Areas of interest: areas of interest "Daming Palace National Heritage Park Internal Parking Lot"
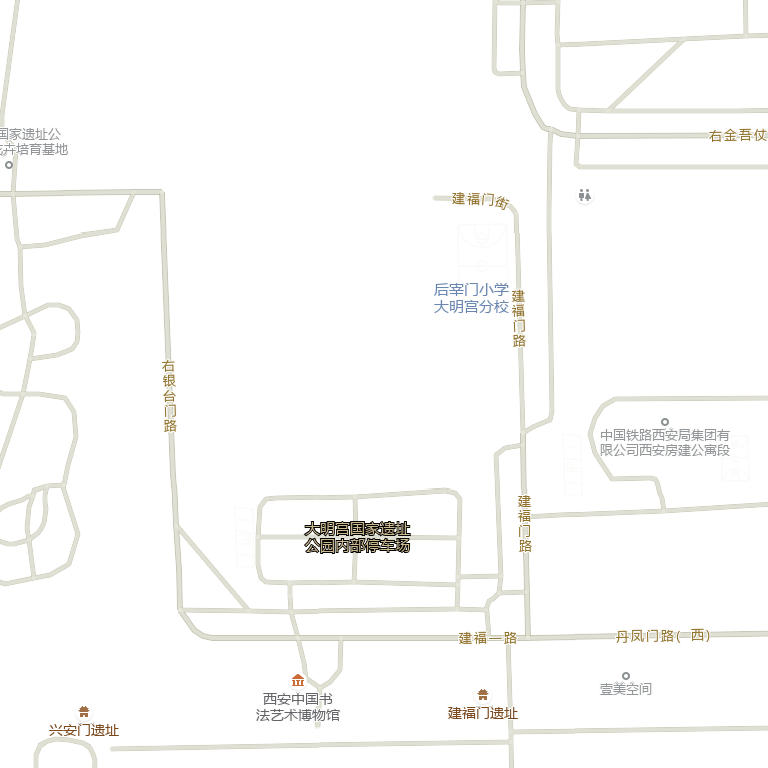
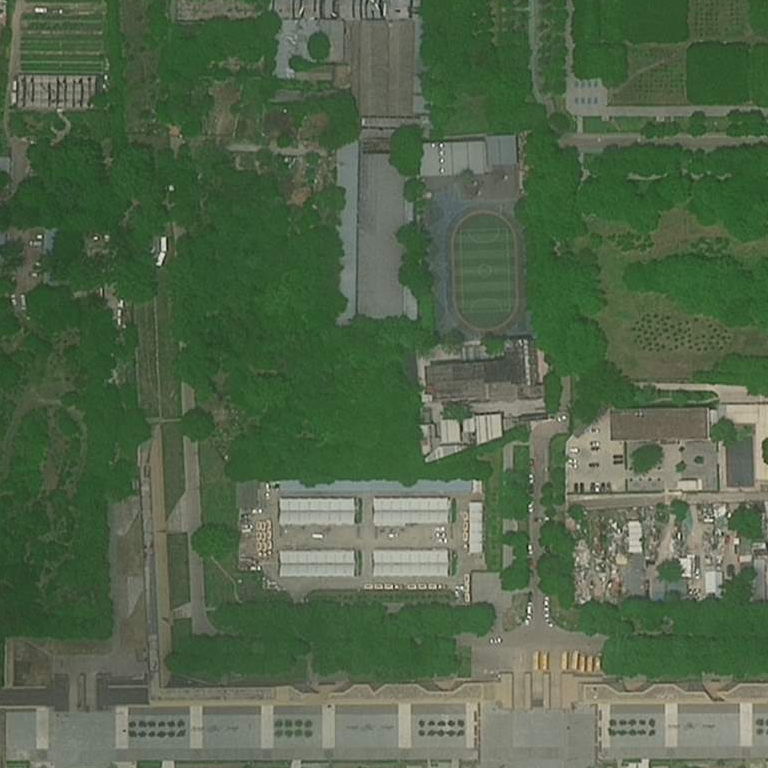